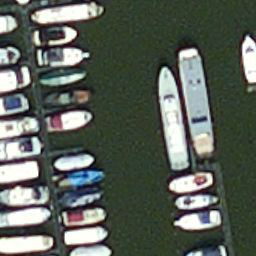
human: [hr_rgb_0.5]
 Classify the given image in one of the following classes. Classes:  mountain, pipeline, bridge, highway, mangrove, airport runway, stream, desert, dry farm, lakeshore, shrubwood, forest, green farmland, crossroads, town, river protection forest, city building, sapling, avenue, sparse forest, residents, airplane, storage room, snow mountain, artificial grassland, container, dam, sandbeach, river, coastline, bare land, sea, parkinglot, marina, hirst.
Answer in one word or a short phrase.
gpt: marina